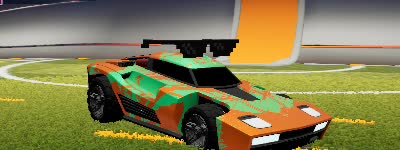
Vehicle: breakout